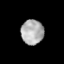
Tissue: lung
Cell type: Epithelial cells
Senescence score: 0.1076
Nuclear area (px): 543
Mean DAPI intensity: 175.041